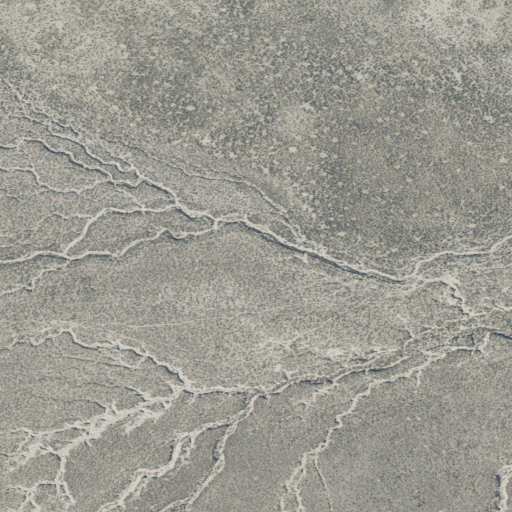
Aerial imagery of valley in Utah named Warm Spring Wash containing only shrub